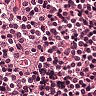
Metastatic tissue present: no